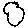
Label: cloud